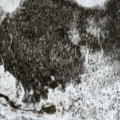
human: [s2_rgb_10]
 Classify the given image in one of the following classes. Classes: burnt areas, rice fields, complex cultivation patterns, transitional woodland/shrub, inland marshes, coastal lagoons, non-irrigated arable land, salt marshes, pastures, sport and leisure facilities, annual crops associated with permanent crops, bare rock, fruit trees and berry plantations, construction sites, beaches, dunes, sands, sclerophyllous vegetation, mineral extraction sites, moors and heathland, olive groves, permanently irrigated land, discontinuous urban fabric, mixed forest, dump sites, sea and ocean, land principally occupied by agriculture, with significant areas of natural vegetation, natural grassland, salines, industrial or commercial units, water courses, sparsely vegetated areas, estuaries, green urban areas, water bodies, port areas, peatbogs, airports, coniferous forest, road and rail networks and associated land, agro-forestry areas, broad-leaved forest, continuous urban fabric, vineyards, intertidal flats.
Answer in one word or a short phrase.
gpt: coniferous forest, peatbogs